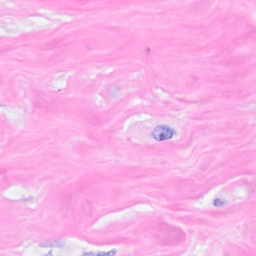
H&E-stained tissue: Breast